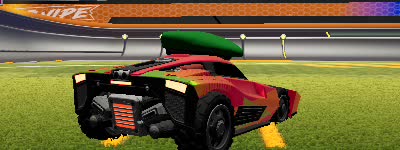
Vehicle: breakout